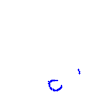
Particle: proton